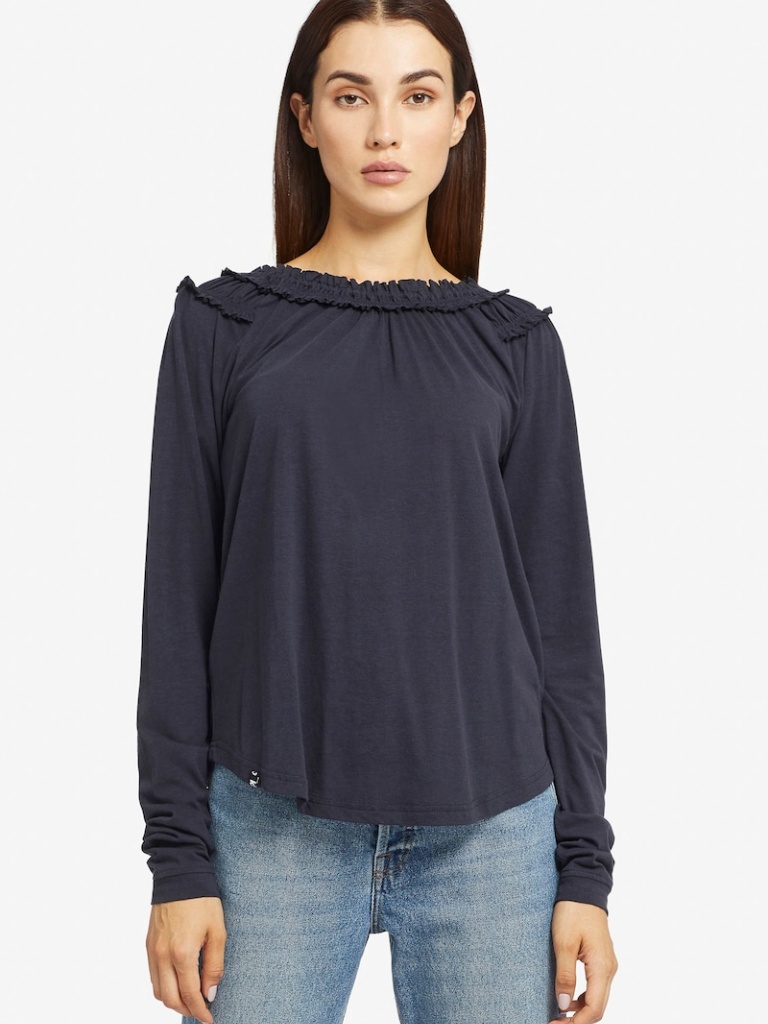
cotton relaxed a long-sleeved with the sleeves down hip length Untucked ruffled blouse